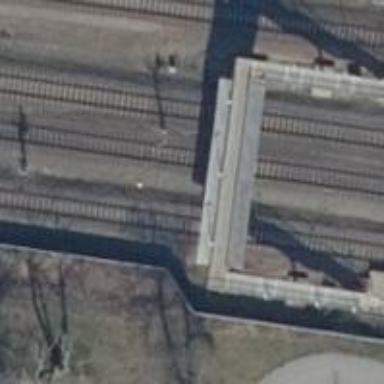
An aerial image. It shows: Railway signal.